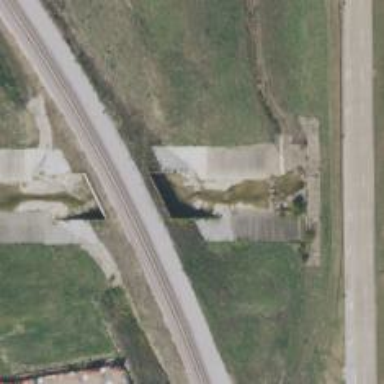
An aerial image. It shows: Bridge.